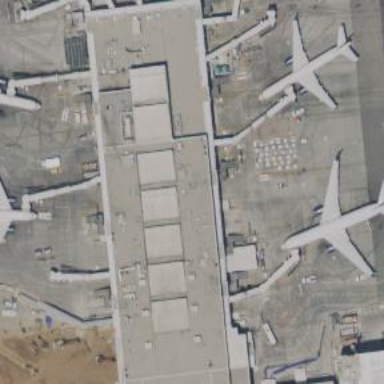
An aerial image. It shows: Airport gate.